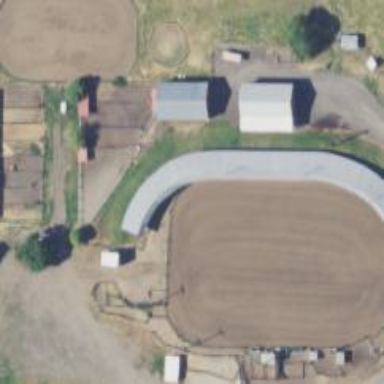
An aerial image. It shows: Equestrian pitch used for leisure and sports activities.